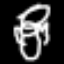
Label: angel